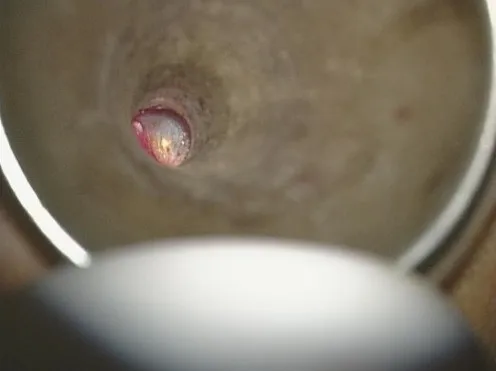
Otoscopy showing a blue shadow of the grommet through the left ear drum.
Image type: medical_photograph (other_medical_photograph)